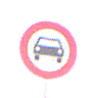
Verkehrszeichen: VerbotKraftwagen
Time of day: Midday
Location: Outdoor (Nature)
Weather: PartlyCloudy
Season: NotSpecified
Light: Natural